【题型】解答题　【知识点】解析几何　【难度】easy
双曲线 $C: x^2 - \dfrac{y^2}{3} = 1$ 的左焦点为 $F_1$。

(1) 过点 $F_1$ 作斜率为 $k$ 的直线 $l$ 与 $C$ 交于 $A$，$B$ 两点，若 $|AB| = 3$，求斜率 $k$；

(2) 点 $P$ 在双曲线上，$Q(5,0)$，求 $|PQ|$ 的最小值。
【解答】
【答案】(1) $k = \pm \dfrac{\sqrt{3}}{3}$；

(2) $\dfrac{3\sqrt{7}}{2}$。

【分析】（1）先求出直线的方程，然后联立双曲线方程，利用韦达定理列出 $|AB|$ 的表达式，使其等于3，化简即可求得斜率的值。

（2）设 $P(x,y)$，根据两点距离公式列出 $|PQ|$ 的表达式，然后根据 $x$ 的范围和二次函数的性质求出最小值。

【详解】（1）双曲线 $C: x^2 - \dfrac{y^2}{3} = 1$，$a=1$，$b=\sqrt{3}$，所以 $c=2$，所以左焦点为 $F_1(-2,0)$。

所以直线 $l$ 的方程为 $y = k(x + 2)$，联立直线与双曲线方程得：
$$3x^2 - k^2(x + 2)^2 = 3$$，化简得 $(3 - k^2)x^2 - 4k^2x - 4k^2 - 3 = 0$。

设 $A(x_1,k(x_1 + 2))$，$B(x_2,k(x_2 + 2))$，根据韦达定理得 $x_1 + x_2 = \dfrac{4k^2}{3 - k^2}$，$x_1x_2 = \dfrac{-4k^2 - 3}{3 - k^2}$。

所以
\[
|AB| = \sqrt{(x_1 - x_2)^2 + [k(x_1 - x_2)]^2} = \sqrt{(k^2 + 1)[(x_1 + x_2)^2 - 4x_1x_2]} = \sqrt{(k^2 + 1)\left[\dfrac{16k^4}{(k^2 - 3)^2} - \dfrac{-16k^2 - 12}{k^2 - 3}\right]} = \dfrac{6k^2 + 1}{|k^2 - 3|}.
\]

因为 $|AB| = 3$，所以 $\dfrac{6k^2 + 1}{|k^2 - 3|} = 3$，化简得 $2k^2 + 2 = |k^2 - 3|$，解得 $k = \pm \dfrac{\sqrt{3}}{3}$。

（2）设 $P(x,y)$，因为点 $P$ 在双曲线上，所以满足 $x^2 - \dfrac{y^2}{3} = 1$，得到 $y^2 = 3x^2 - 3$。

所以
\[
|PQ| = \sqrt{(x - 5)^2 + y^2} = \sqrt{(x - 5)^2 + 3x^2 - 3} = \sqrt{4x^2 - 10x + 22} = \sqrt{4\left(x - \dfrac{5}{4}\right)^2 + \dfrac{63}{4}}.
\]

因为 $x \ge 1$ 或 $x \le -1$，根据二次函数的性质可知，当 $x = \dfrac{5}{4}$ 时，$|PQ|$ 取最小值为 $\sqrt{\dfrac{63}{4}} = \dfrac{3\sqrt{7}}{2}$。
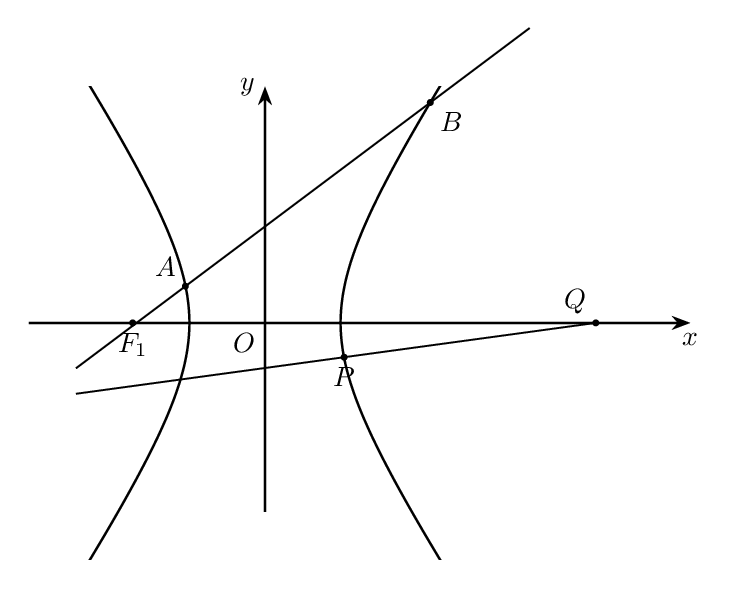